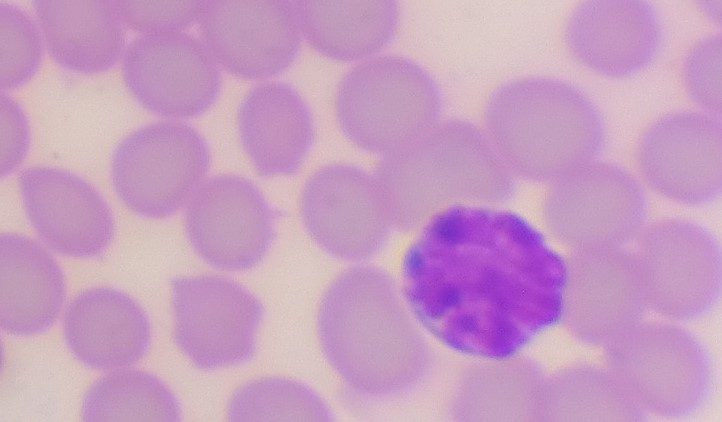
White blood cell type: Lymphocyte